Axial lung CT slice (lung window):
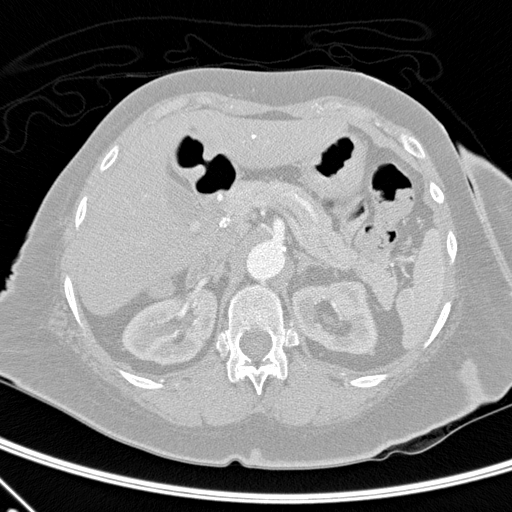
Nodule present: no